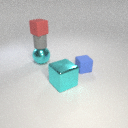
large cyan metal cube in front of small blue rubber cube